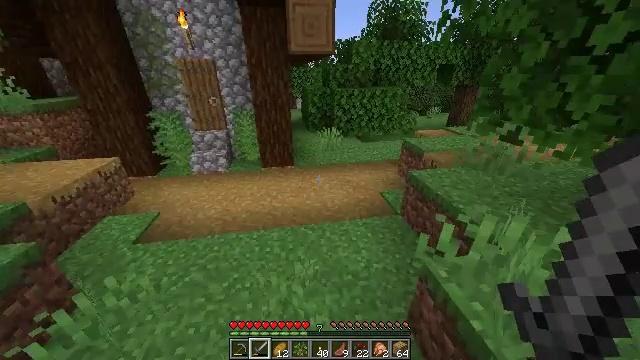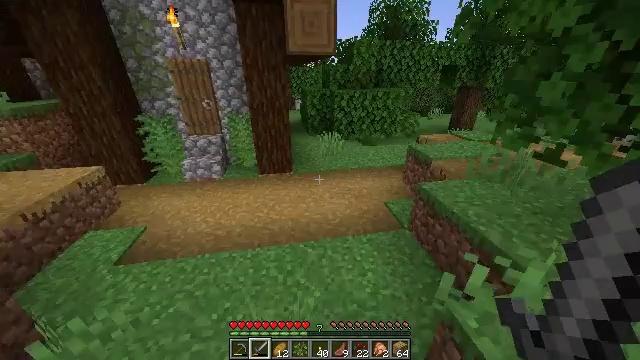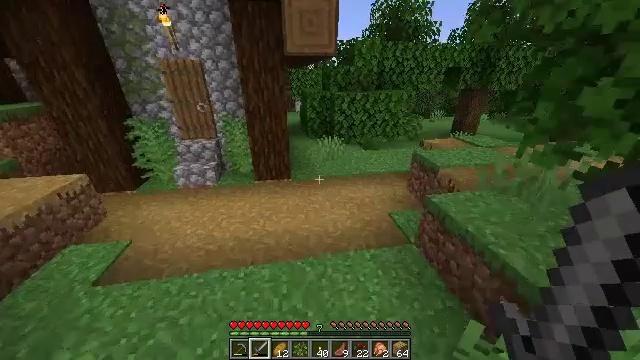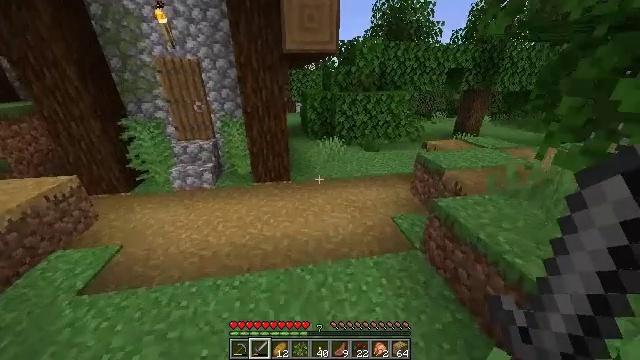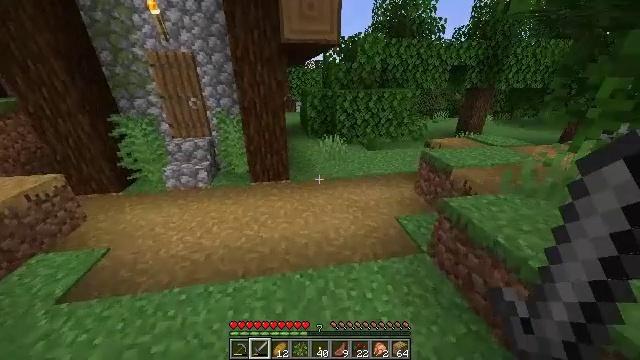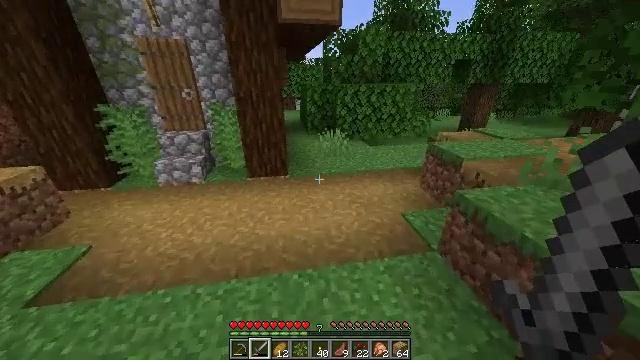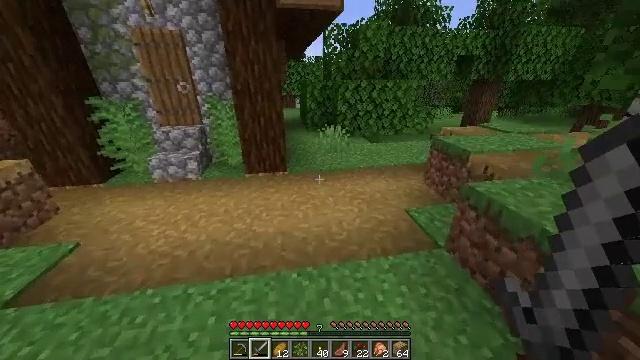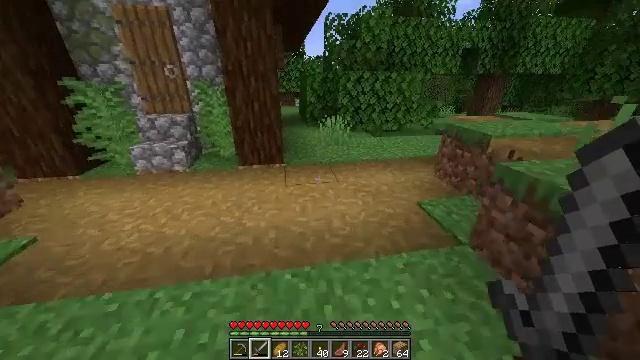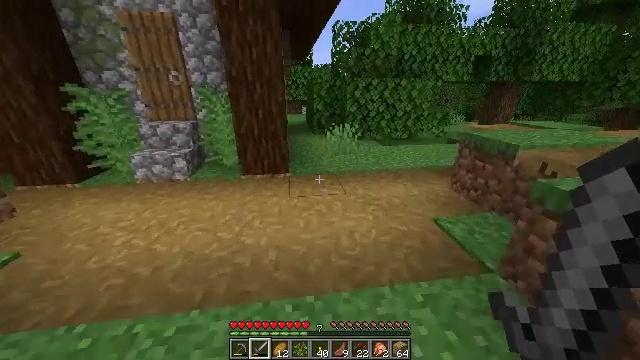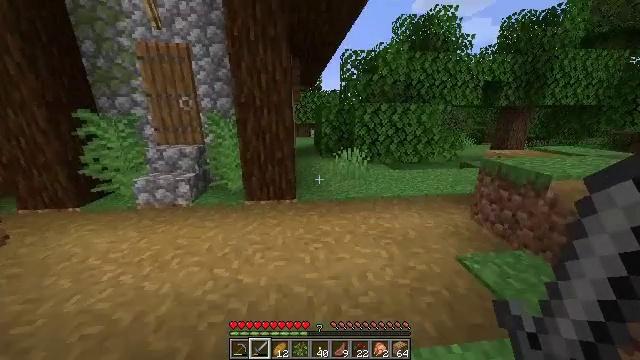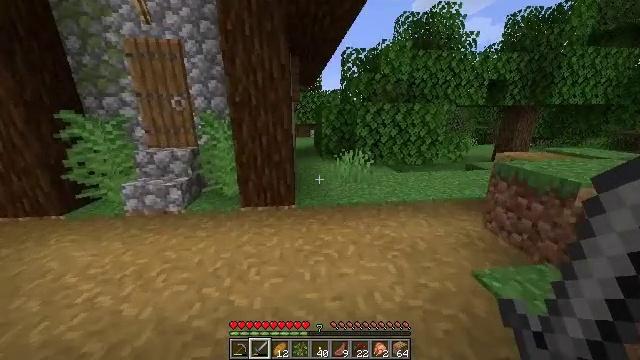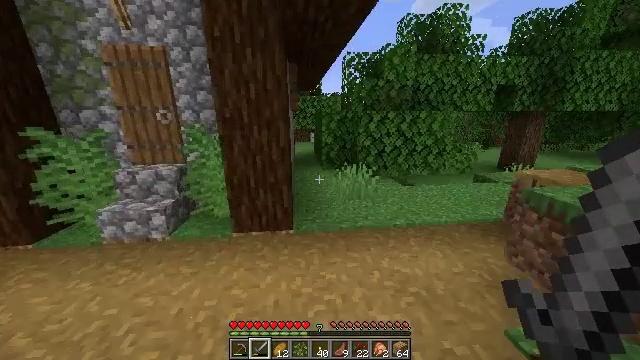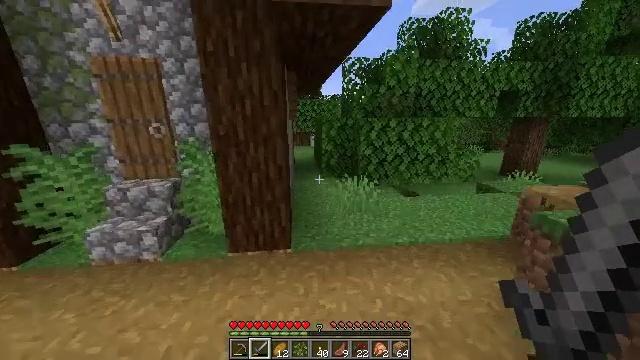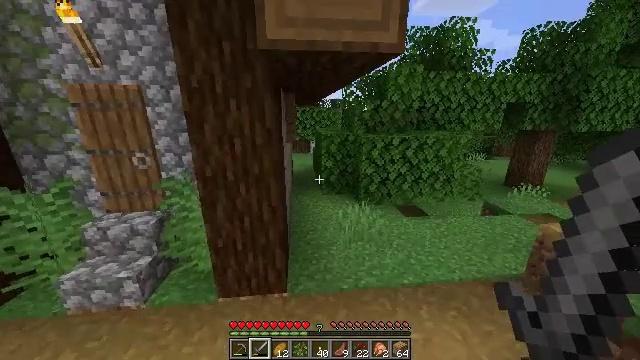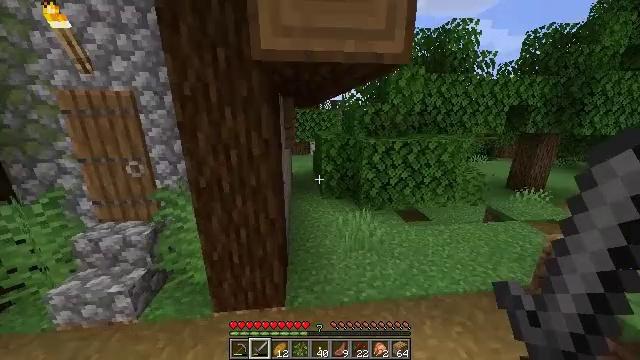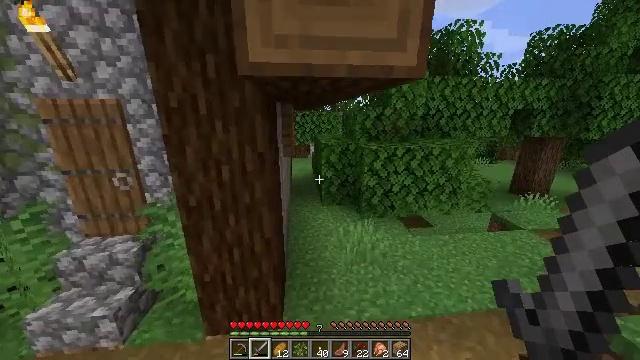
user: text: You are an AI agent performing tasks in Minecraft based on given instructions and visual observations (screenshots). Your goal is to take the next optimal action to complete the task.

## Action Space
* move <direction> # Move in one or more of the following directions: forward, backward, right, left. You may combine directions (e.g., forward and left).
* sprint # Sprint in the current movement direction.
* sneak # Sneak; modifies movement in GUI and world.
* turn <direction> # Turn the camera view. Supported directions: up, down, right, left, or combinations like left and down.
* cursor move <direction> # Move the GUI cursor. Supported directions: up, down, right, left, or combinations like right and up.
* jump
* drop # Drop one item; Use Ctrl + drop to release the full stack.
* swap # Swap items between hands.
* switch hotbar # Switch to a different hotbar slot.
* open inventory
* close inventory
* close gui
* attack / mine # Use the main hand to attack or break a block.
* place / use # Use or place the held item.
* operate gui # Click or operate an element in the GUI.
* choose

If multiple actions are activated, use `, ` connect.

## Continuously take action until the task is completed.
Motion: motion action
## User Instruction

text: Collect some oak leaves.
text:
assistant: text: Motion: move forward, sprint
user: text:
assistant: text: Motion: move forward, sprint
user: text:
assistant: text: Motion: move forward, sprint
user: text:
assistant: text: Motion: move forward, sprint
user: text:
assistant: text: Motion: move forward, sprint
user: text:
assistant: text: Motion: move forward, sprint
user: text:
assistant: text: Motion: move forward, sprint
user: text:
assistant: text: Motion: move forward, sprint, turn left and up
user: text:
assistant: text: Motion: move forward, sprint, turn left and up
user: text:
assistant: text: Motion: move forward, sprint
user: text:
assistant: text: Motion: move forward, sprint, jump
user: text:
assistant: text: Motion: move forward, sprint, jump
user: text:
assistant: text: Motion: move forward, sprint, jump
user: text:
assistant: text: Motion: move forward, sprint, jump
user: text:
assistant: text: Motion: move forward, sprint, jump
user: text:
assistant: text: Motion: move forward, sprint
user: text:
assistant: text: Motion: move forward, sprint
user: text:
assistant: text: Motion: move forward, sprint
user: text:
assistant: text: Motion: move forward, sprint
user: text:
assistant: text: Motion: move forward, sprint
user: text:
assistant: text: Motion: move forward, sprint
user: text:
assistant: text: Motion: move forward, sprint
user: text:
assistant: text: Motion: move forward, sprint, turn left
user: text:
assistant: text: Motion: move forward, sprint, turn left
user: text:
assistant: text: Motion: move forward, sprint, turn left
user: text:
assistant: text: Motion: move forward, sprint
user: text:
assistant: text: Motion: move forward, sprint
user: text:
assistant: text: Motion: move forward, sprint
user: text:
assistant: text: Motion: move forward, sprint
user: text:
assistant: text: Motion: move forward, sprint